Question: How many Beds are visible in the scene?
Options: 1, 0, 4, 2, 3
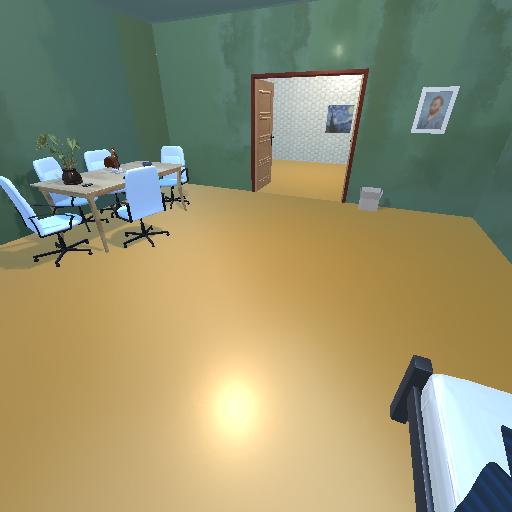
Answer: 1